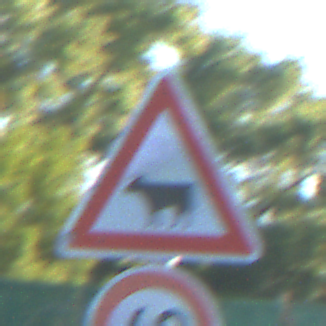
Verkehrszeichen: ViehtriebRechts
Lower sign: Geschwindigkeit40
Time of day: MorningAfternoon
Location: Outdoor (Urban)
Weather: Clear
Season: NotSpecified
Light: Natural